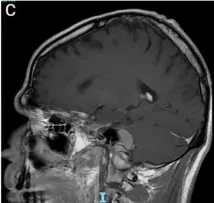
Pre- and post-operative Magnetic Resonance Imaging (MRI). Sagittal. MRI with contrast.
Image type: radiology (mri)